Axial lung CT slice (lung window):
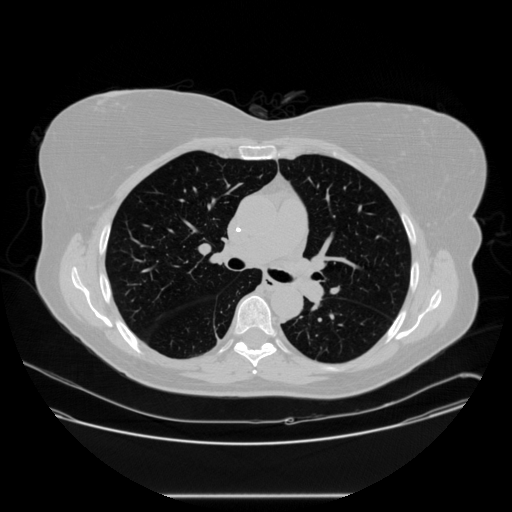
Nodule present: no